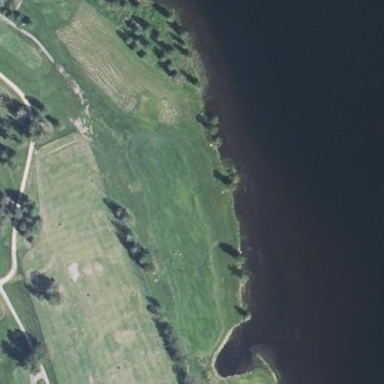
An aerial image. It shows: Grassy area designated as golf fairway.